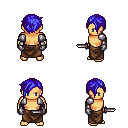
a pixel art fantasy rpg character, male body template, human, tanned skin, steel arm armor, robe skirt, blue pixie cut hairstyle, metal gloves, dagger, four views (front, back, left, right), 2x2 character sprite sheet, small pixel art, hard edges, no anti-aliasing